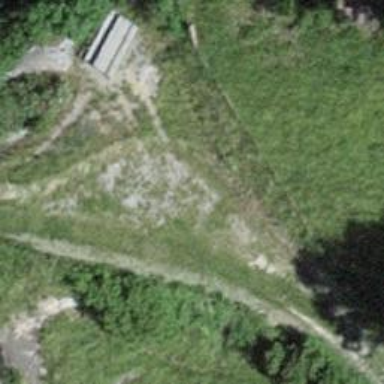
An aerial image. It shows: Picnic table located in leisure land area.